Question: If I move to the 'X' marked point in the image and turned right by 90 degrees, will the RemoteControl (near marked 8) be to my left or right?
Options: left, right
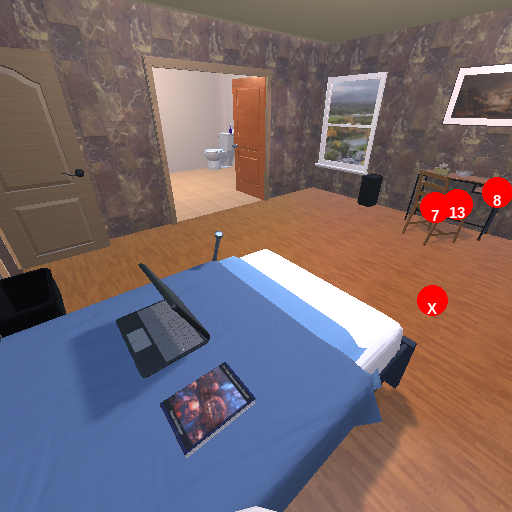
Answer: left